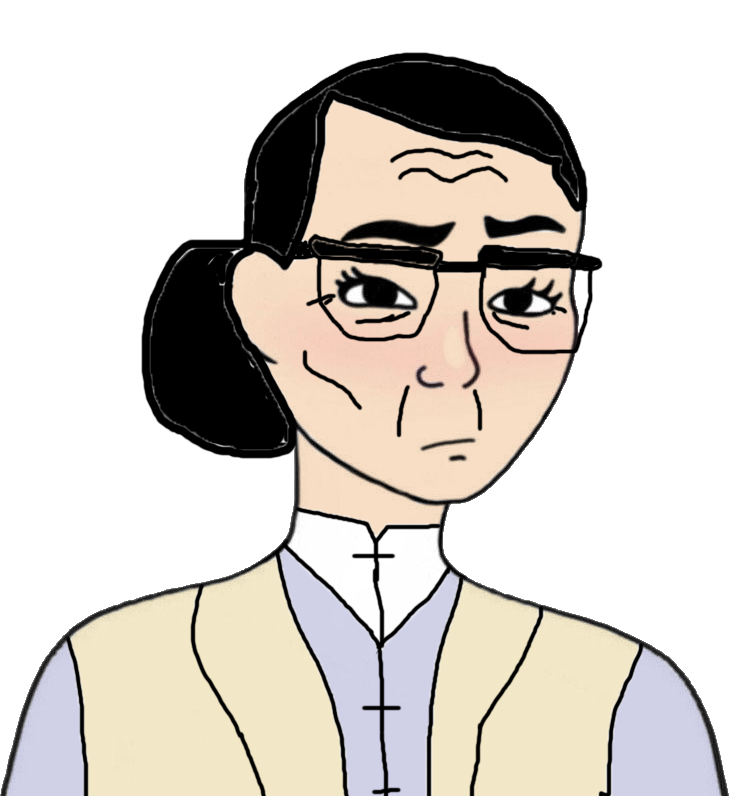
Label: 5_Doomer_Girl